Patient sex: M
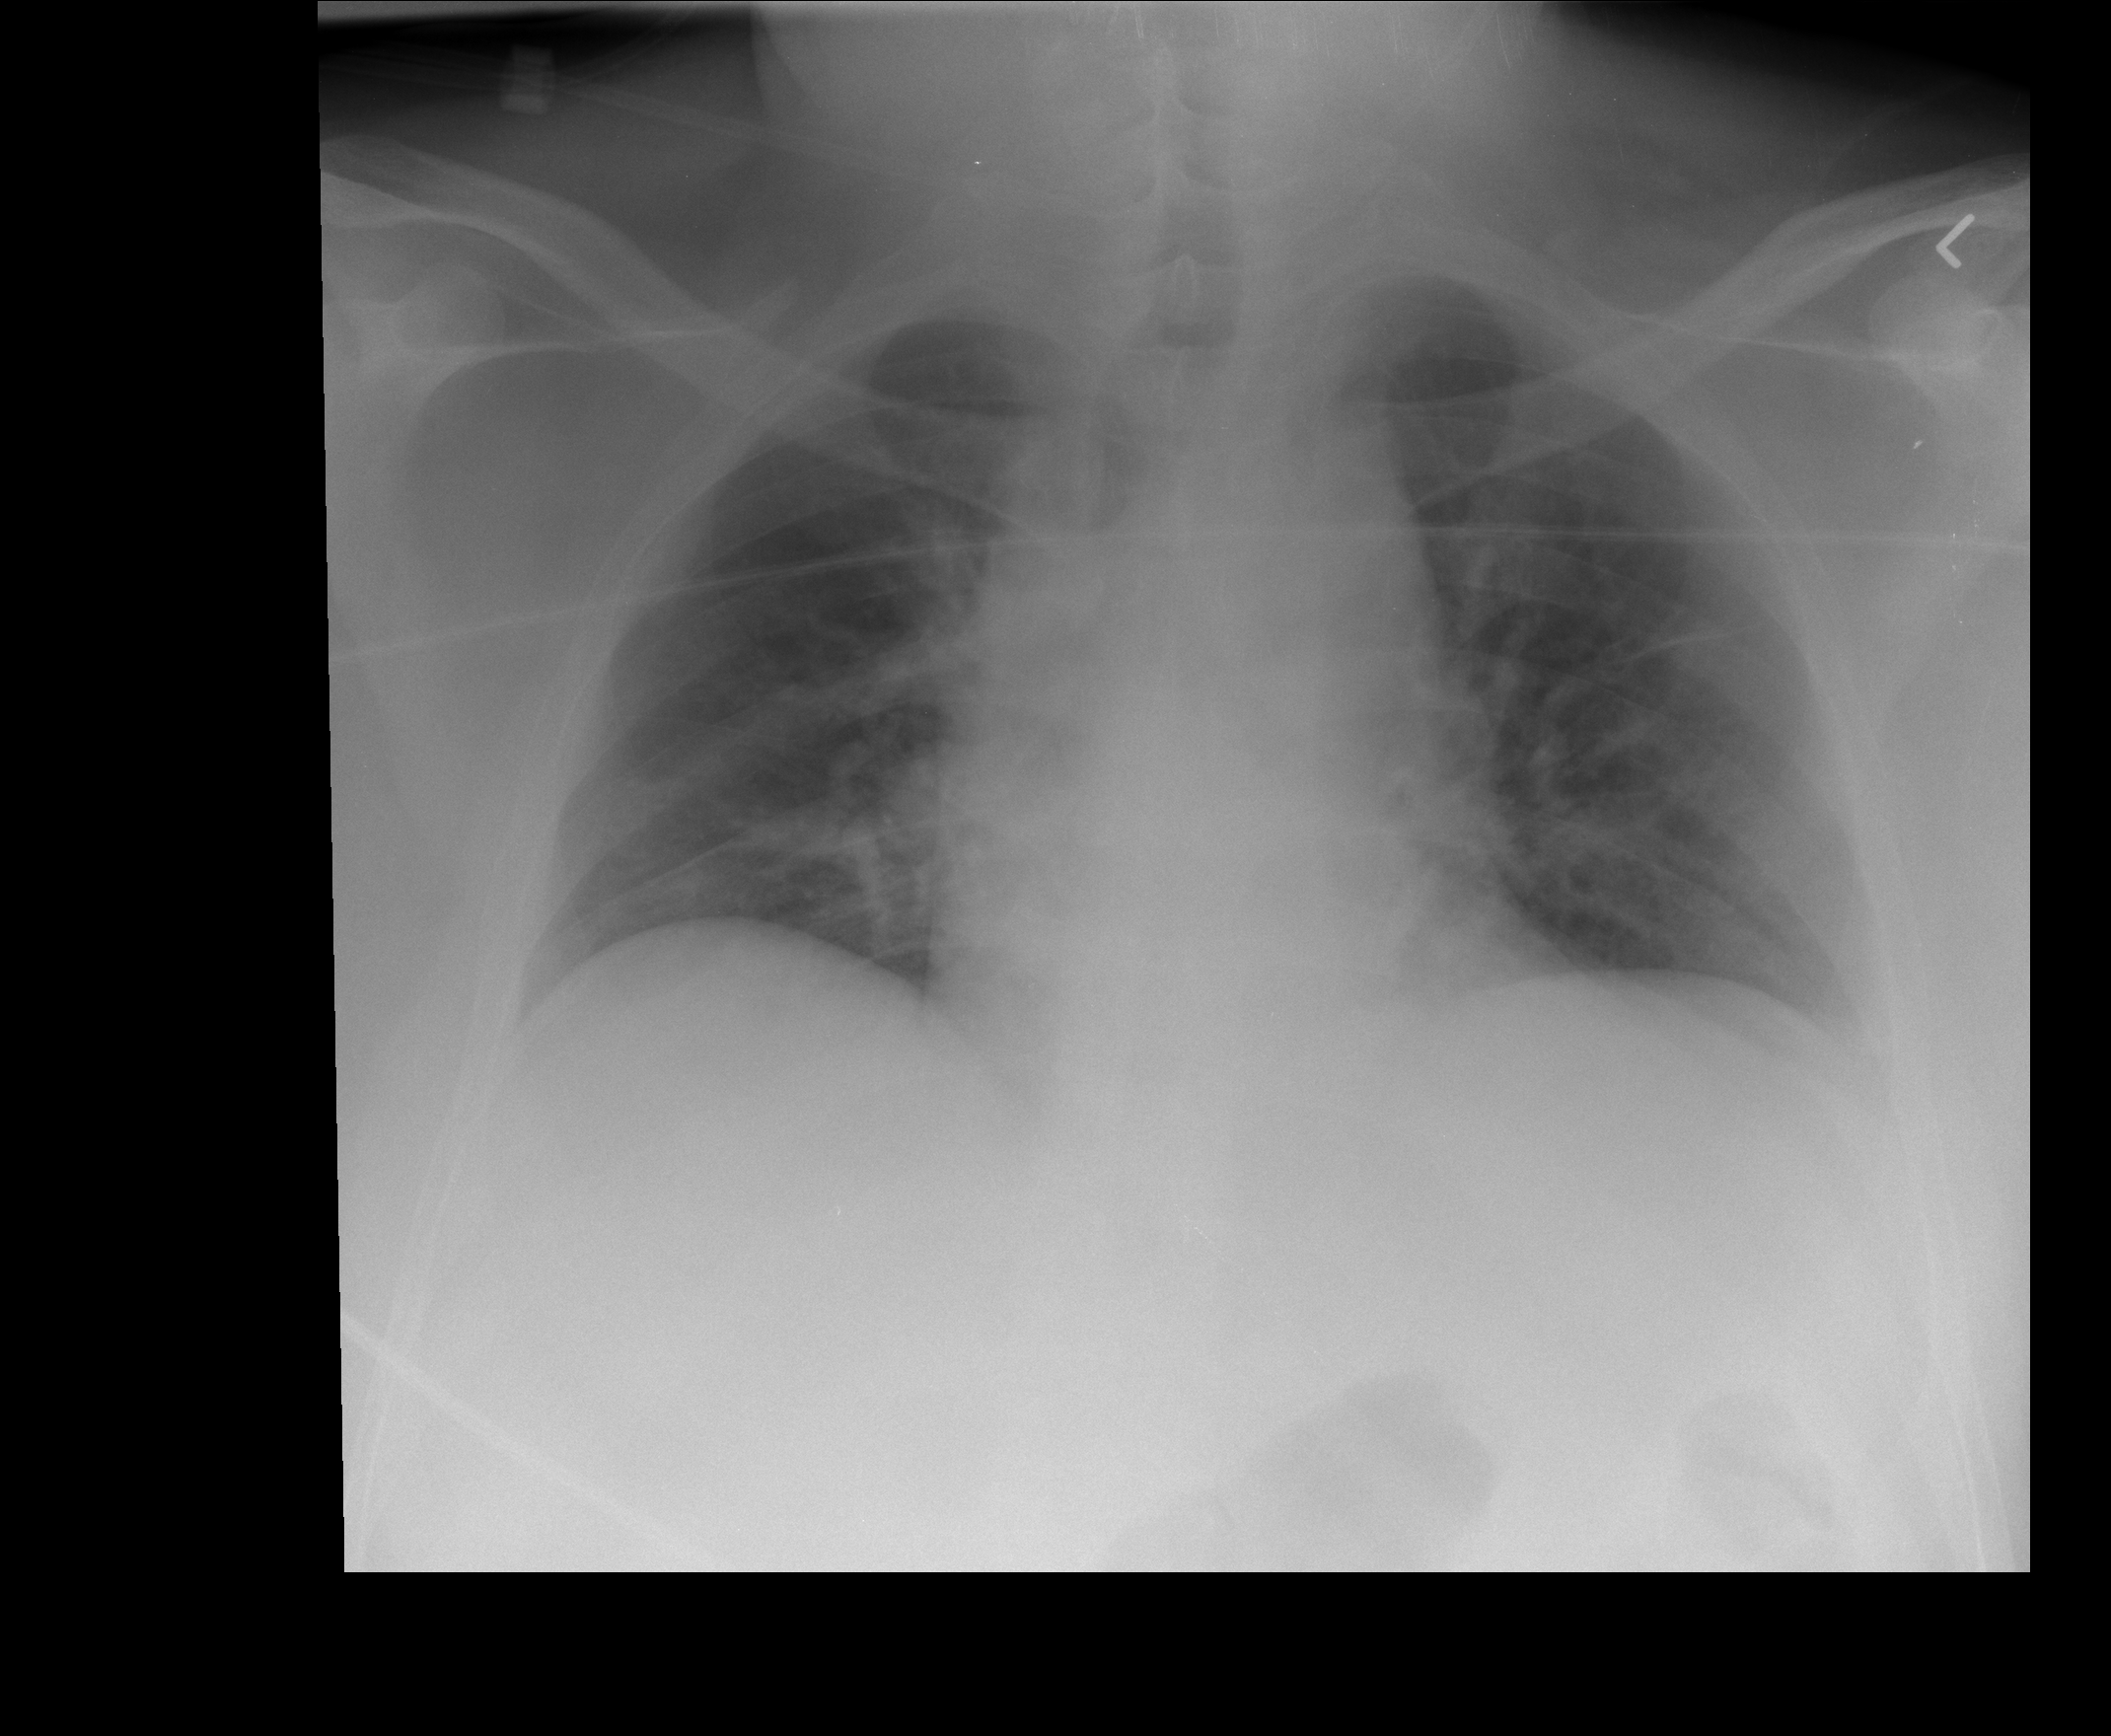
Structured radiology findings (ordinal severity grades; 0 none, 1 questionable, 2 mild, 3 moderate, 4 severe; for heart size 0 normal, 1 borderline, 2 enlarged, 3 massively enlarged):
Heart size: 0
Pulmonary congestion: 0
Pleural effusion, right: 0
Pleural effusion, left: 0
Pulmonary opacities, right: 0
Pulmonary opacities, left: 0
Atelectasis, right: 0
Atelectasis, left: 2